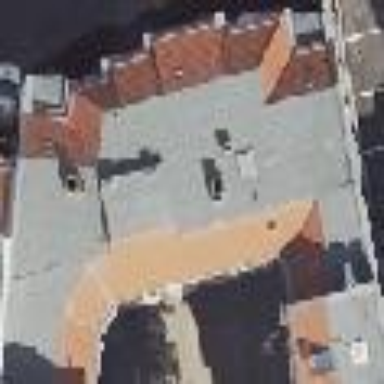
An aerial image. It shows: Building with apartments featuring unique double saltbox roof shape.